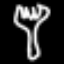
Label: fork